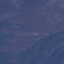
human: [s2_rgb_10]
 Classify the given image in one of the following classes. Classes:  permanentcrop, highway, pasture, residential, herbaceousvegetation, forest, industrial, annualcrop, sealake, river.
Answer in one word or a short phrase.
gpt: HerbaceousVegetation